Interaction volume radius: 5 \u00c5
Interaction volume height: 10 \u00c5
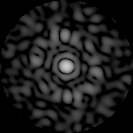
Disorder parameter: 0.7519